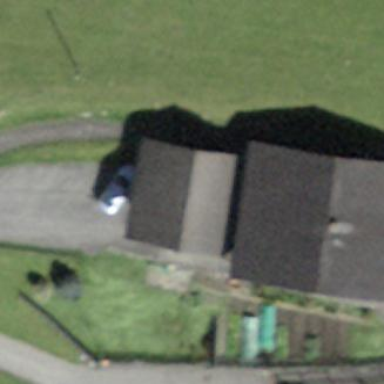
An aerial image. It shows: Rural barn.